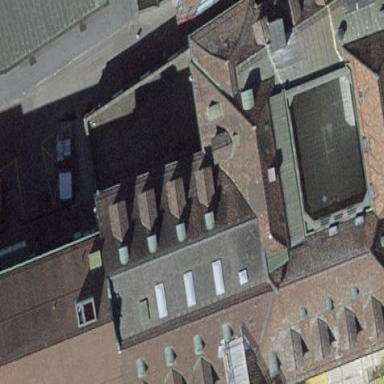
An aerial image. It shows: Building with roof made of roof tiles in triple saltbox shape.